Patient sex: F
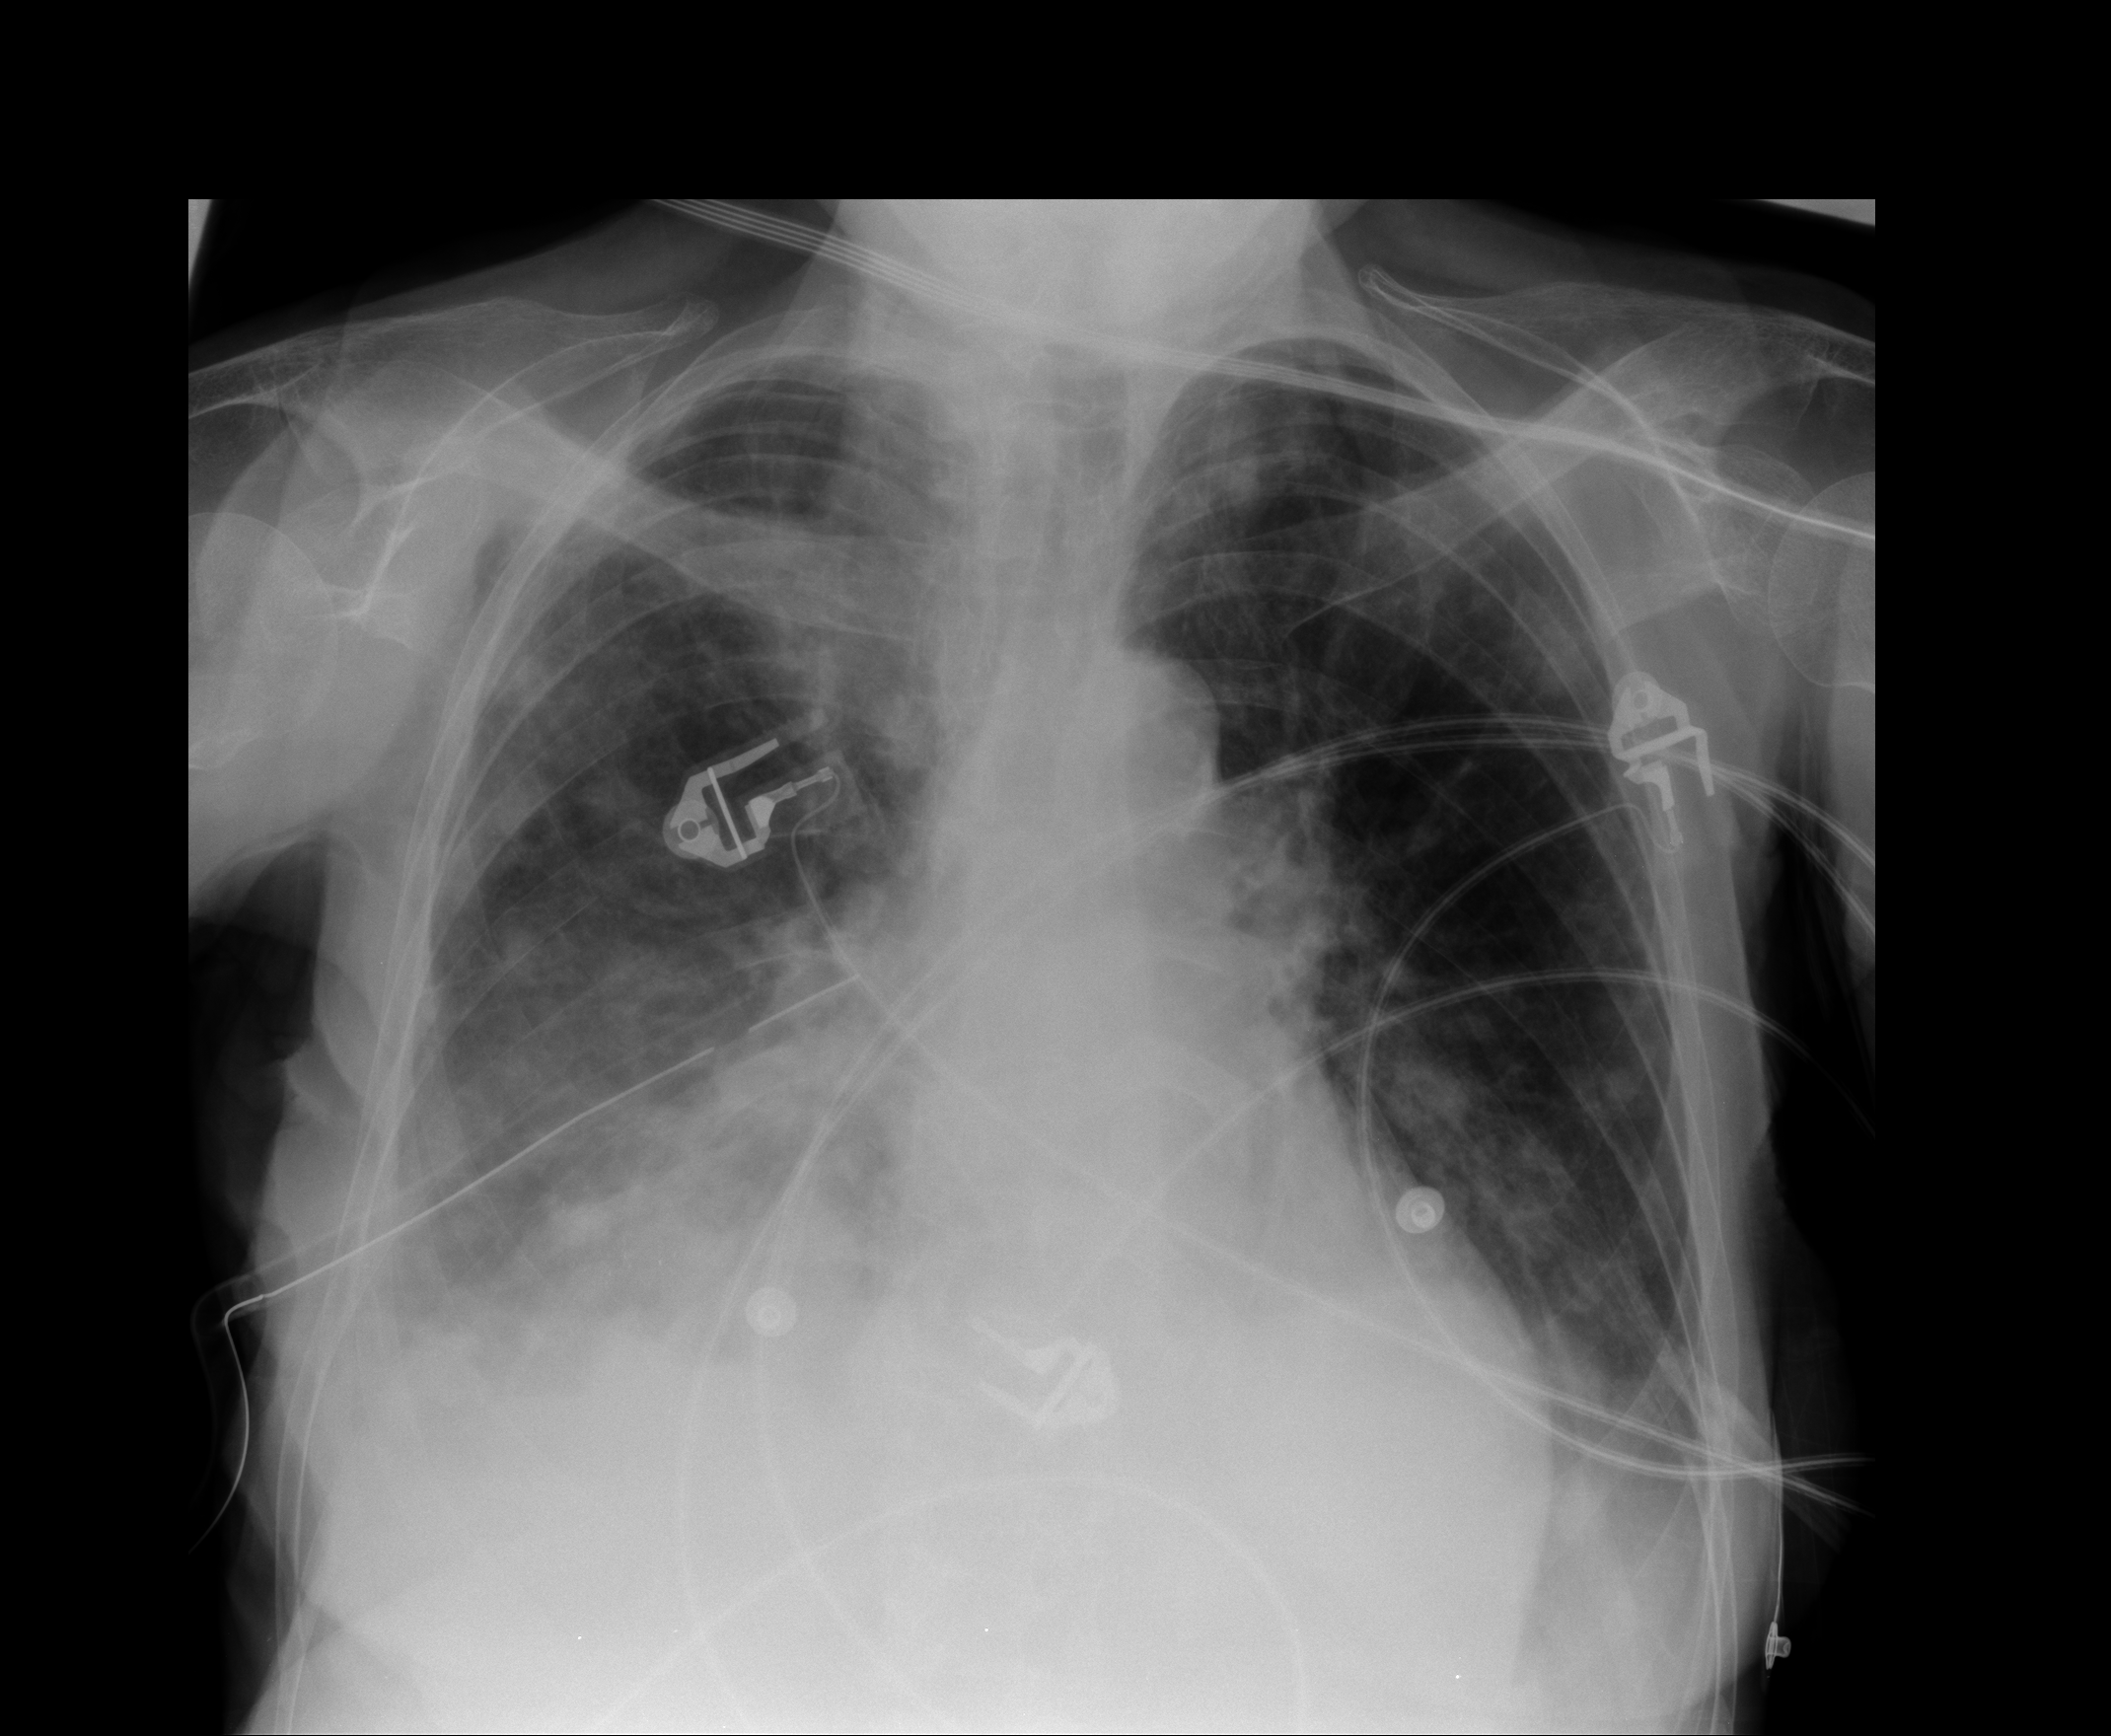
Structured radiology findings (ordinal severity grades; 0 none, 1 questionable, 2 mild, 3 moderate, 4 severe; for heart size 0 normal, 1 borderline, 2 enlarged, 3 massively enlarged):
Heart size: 0
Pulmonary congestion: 0
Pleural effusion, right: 2
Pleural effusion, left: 1
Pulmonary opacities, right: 2
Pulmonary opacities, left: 0
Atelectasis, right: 2
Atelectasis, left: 2